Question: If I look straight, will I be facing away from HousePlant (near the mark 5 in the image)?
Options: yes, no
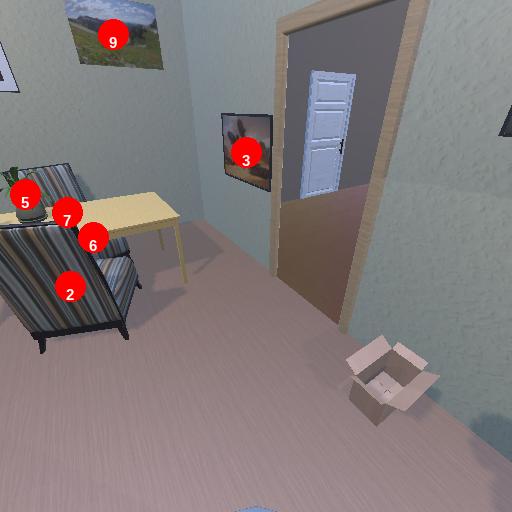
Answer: yes